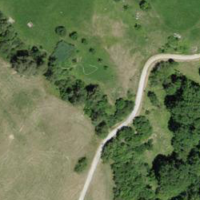
EUNIS habitat code: 26
Species observed at this site:
Carterocephalus palaemon
Melitaea athalia
Melampyrum arvense
Parnassia palustris